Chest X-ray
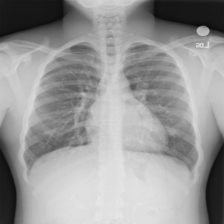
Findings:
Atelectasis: negative
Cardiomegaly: negative
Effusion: negative
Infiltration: negative
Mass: negative
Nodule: negative
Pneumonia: negative
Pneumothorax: negative
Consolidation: negative
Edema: negative
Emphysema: negative
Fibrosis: negative
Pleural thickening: negative
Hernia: negative